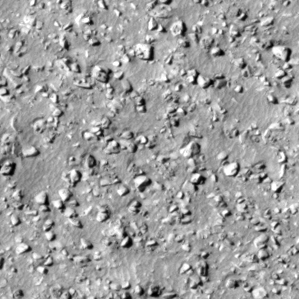
Label: non_frost